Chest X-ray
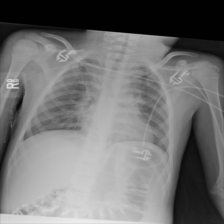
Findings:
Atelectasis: negative
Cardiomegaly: negative
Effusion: negative
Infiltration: negative
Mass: negative
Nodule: negative
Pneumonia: negative
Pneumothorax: negative
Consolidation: negative
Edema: negative
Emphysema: negative
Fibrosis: negative
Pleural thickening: negative
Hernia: negative